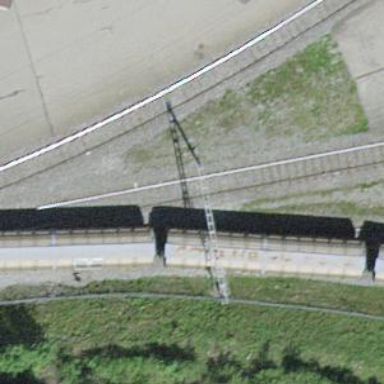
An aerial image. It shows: Railway switch.